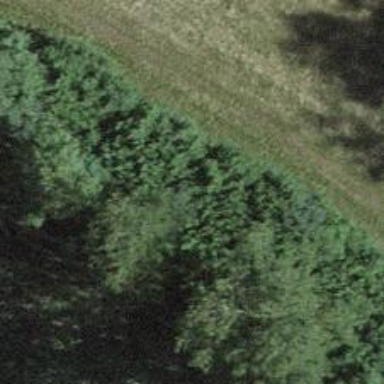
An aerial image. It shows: Hedge acting as barrier.